Interaction volume radius: 5 \u00c5
Interaction volume height: 25 \u00c5
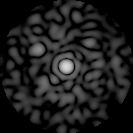
Disorder parameter: 0.8176